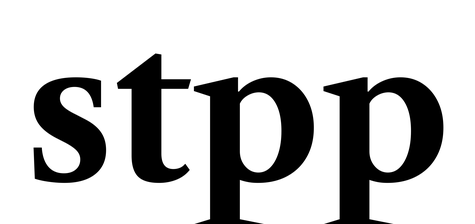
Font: LibreCaslonText_Bold